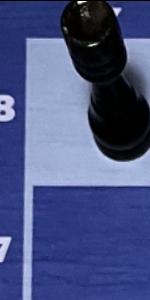
Label: Empty